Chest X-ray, PA view. Patient: 56 years old, sex M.
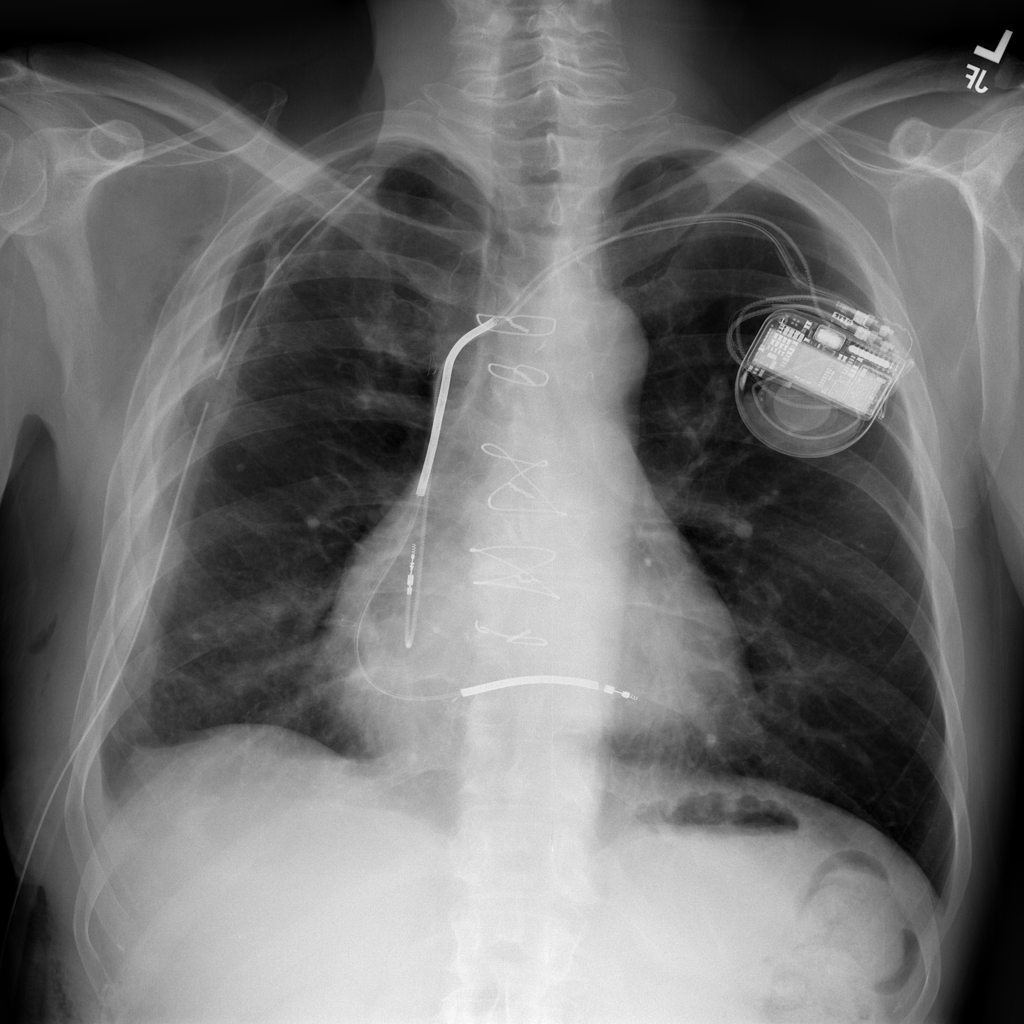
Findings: Cardiomegaly, Emphysema, Pneumothorax